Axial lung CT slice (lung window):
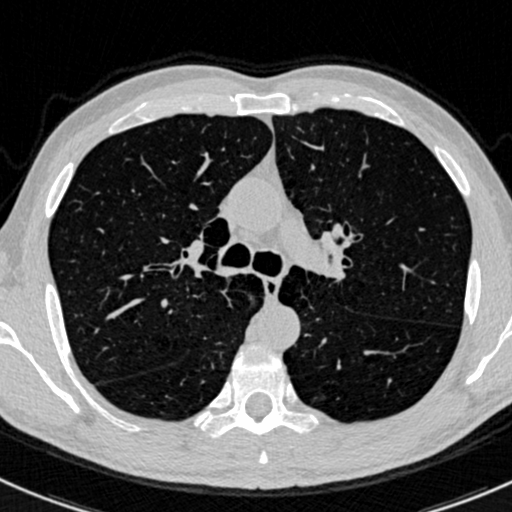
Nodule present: no